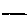
Label: line